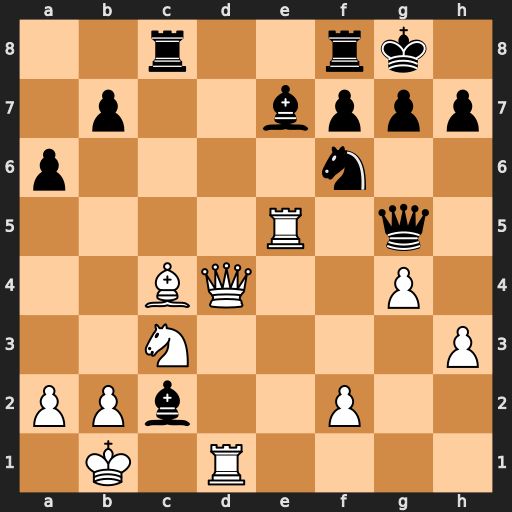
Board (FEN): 2r2rk1/1p2bppp/p4n2/4R1q1/2BQ2P1/2N4P/PPb2P2/1K1R4
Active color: w
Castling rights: -
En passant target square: -
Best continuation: Kxc2 Rxc4 Rxg5 Rxd4 Rxd4